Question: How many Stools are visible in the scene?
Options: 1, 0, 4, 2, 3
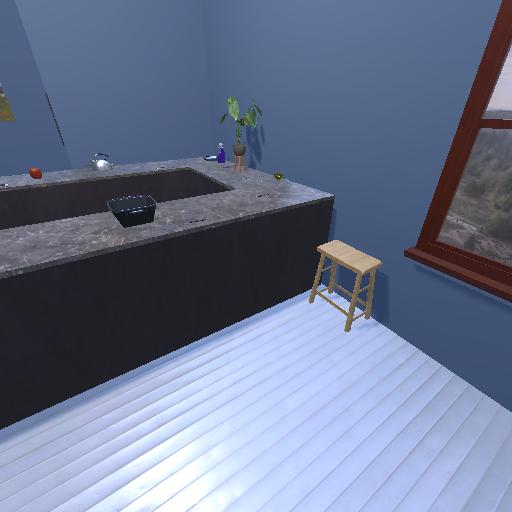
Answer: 1